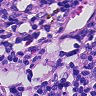
Metastatic tissue present: no